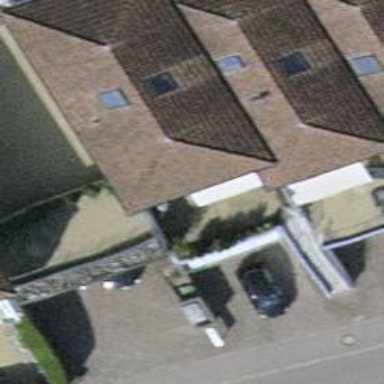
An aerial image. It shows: Semidetached house.